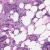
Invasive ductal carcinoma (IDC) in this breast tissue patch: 1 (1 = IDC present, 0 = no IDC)